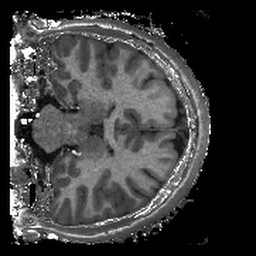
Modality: T1w
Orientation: coronal
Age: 22
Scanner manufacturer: siemens
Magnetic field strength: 3 T
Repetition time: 2.4 s
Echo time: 0.00224 s